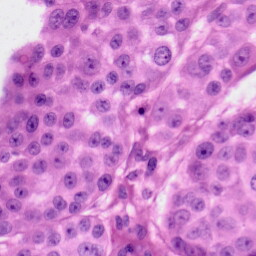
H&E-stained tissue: Skin